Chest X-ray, PA view. Patient: 33 years old, sex M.
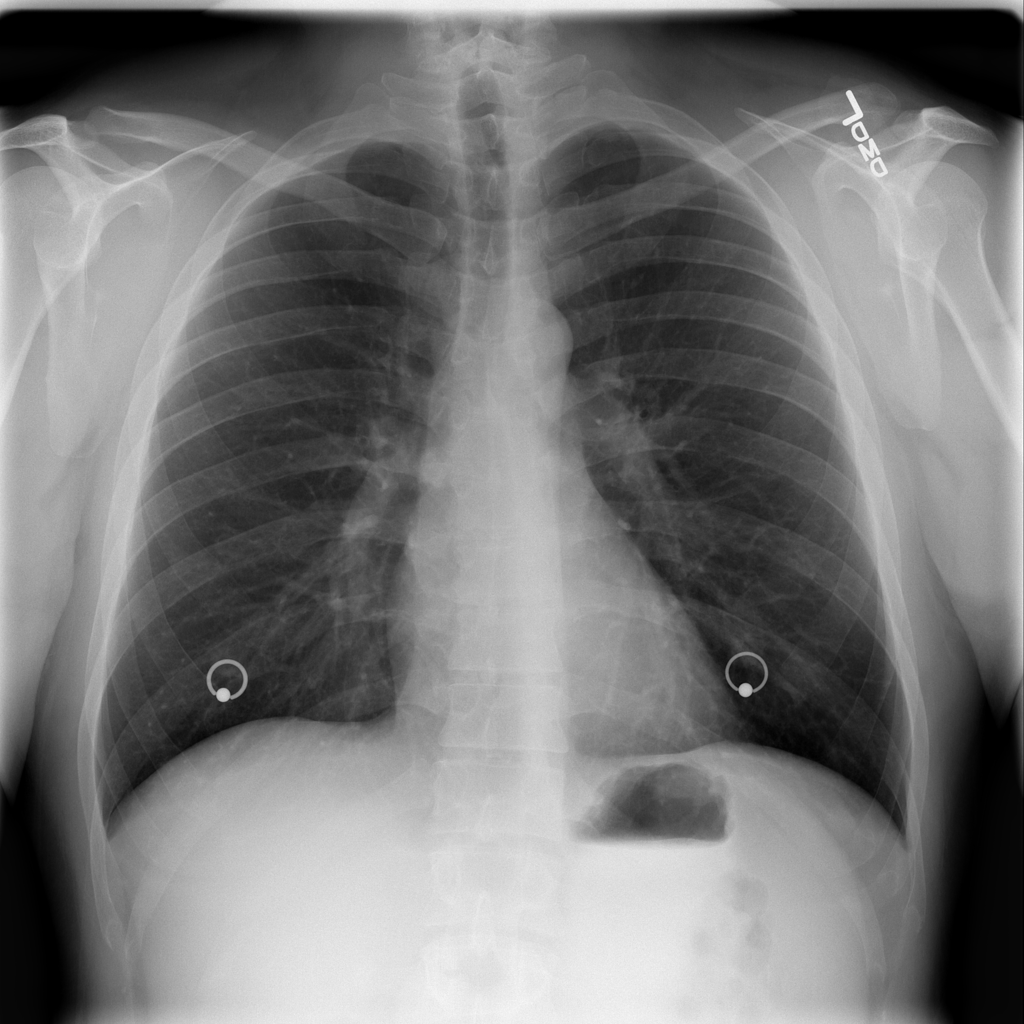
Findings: No Finding